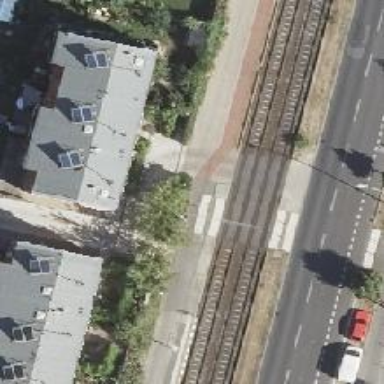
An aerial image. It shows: Uncontrolled tram railway crossing.